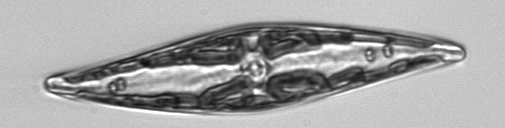
Label: Pleurosigma